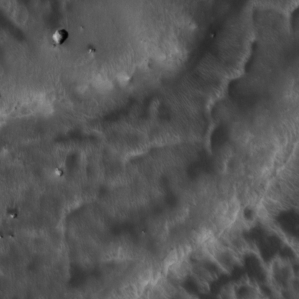
Label: non_frost